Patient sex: F
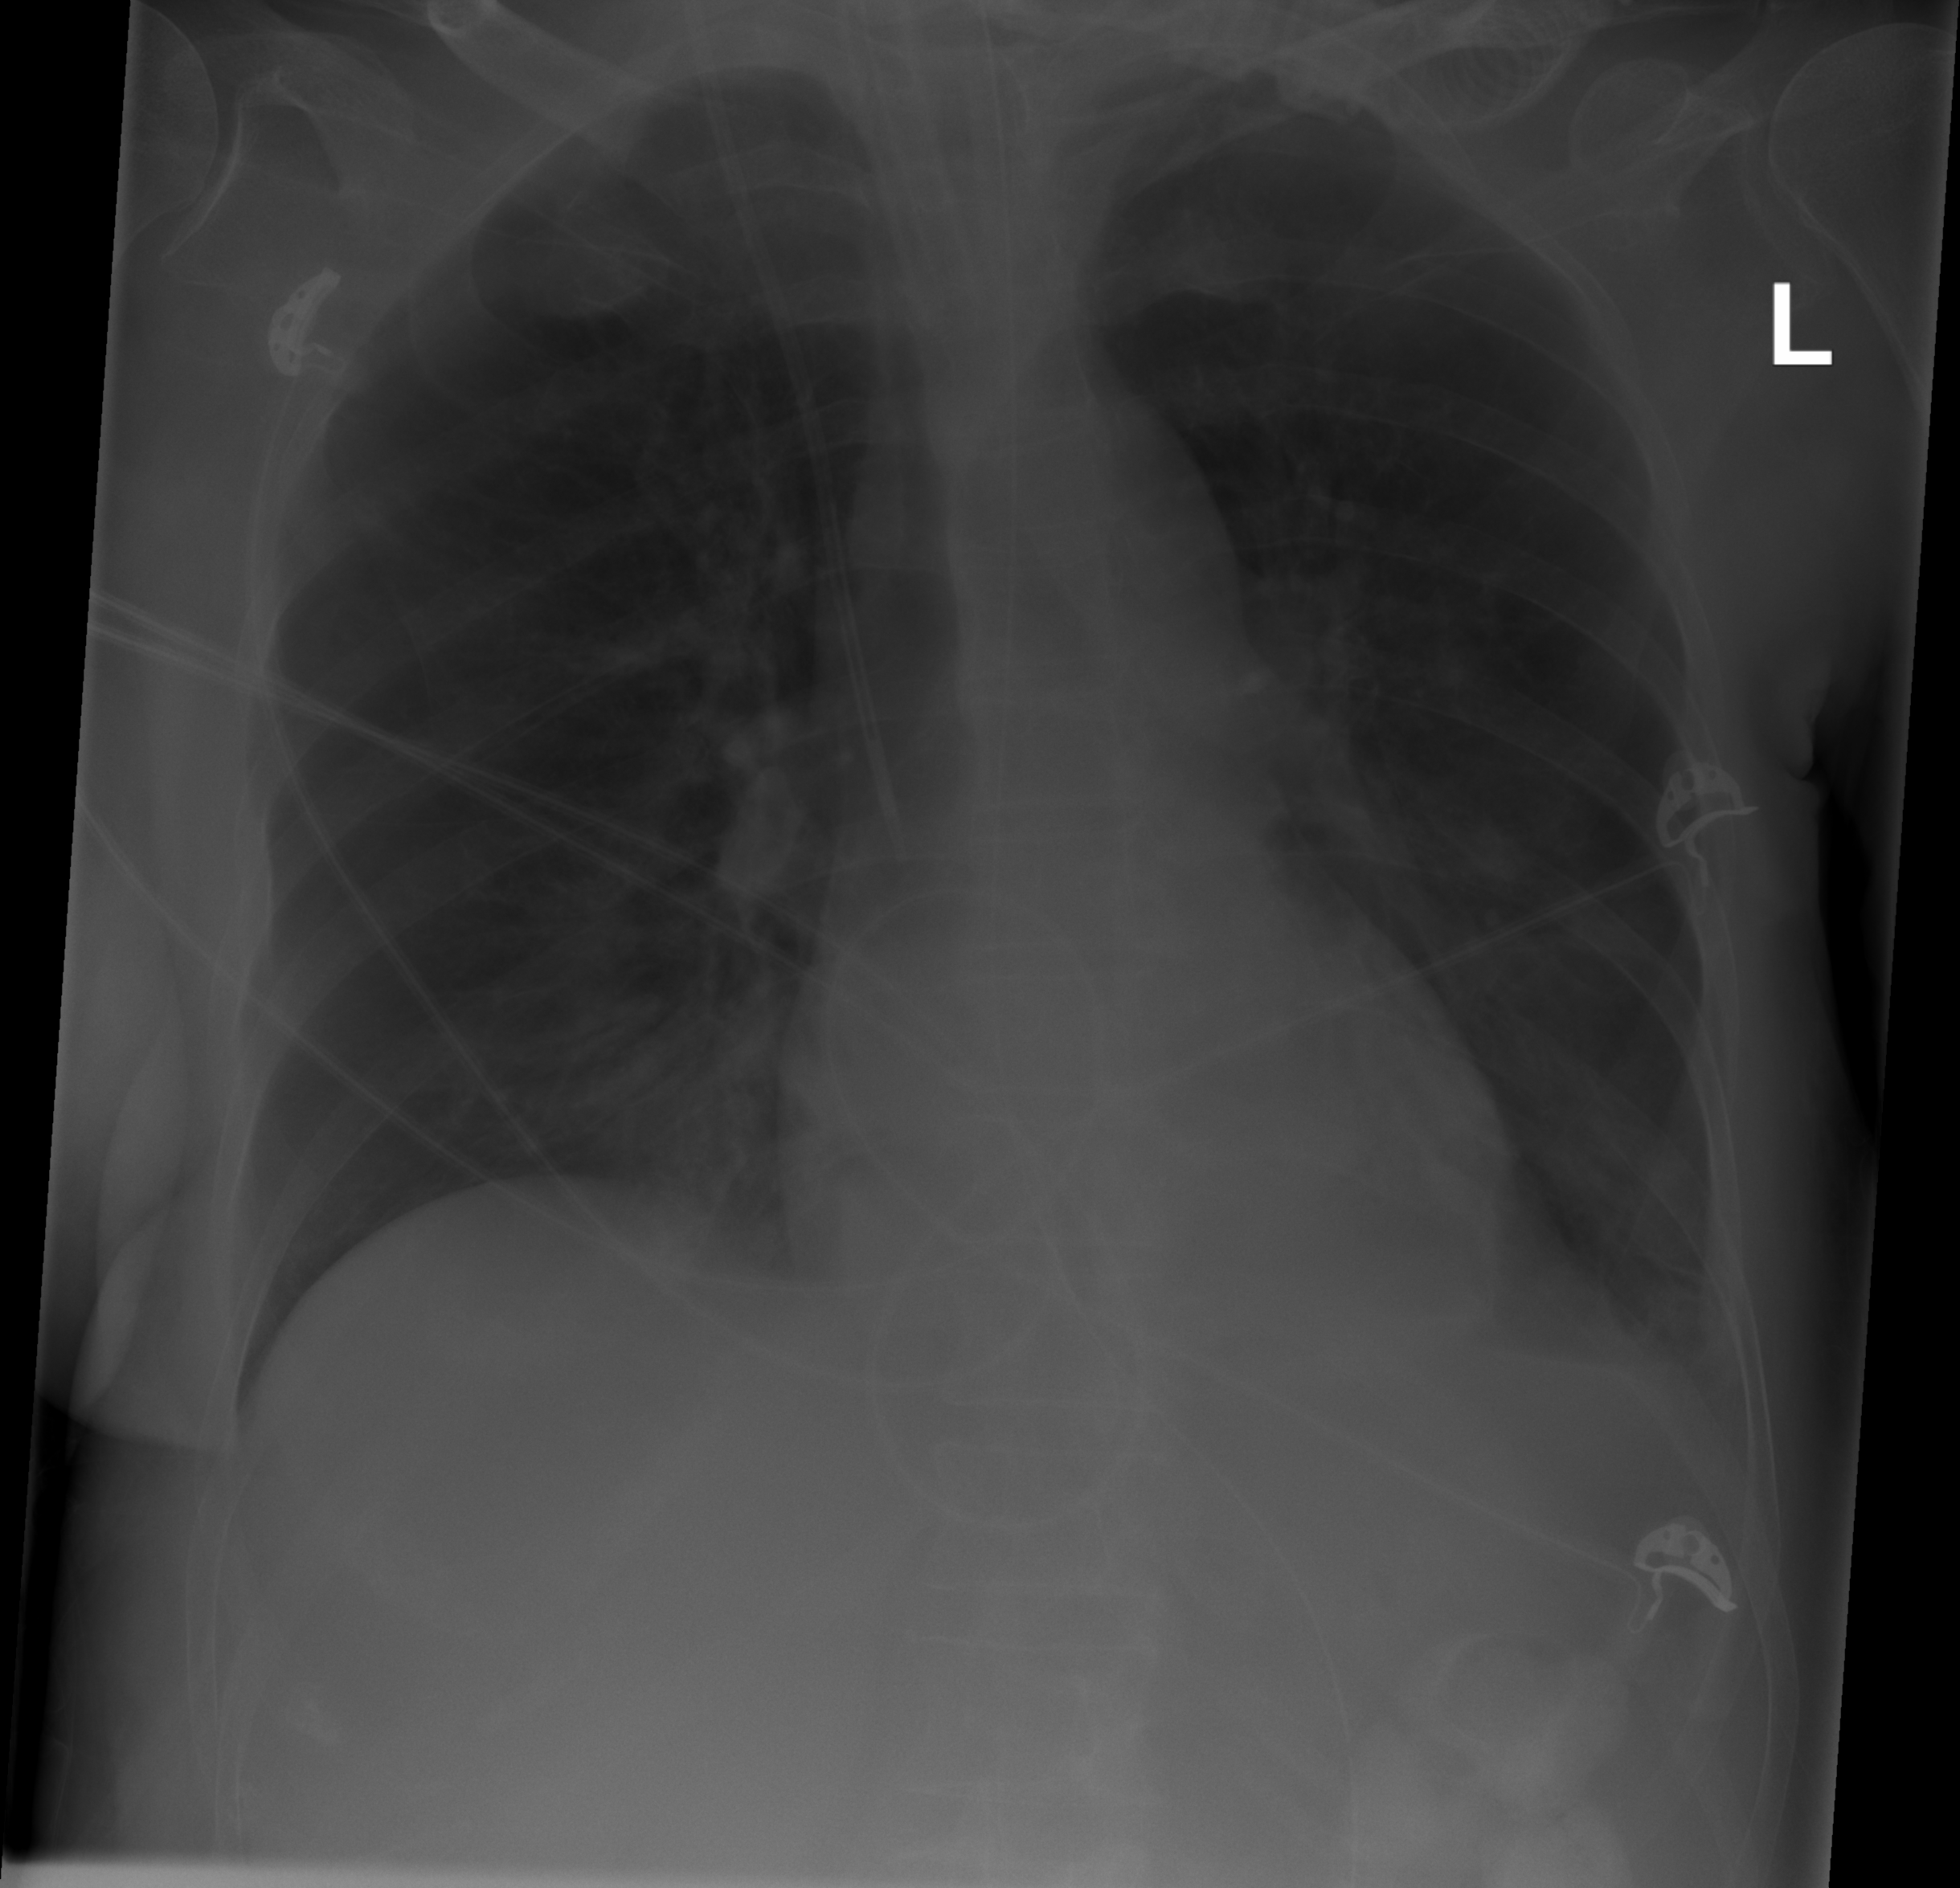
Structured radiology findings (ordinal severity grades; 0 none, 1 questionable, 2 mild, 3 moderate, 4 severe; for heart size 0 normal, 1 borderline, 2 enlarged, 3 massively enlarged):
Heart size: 0
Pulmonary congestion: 0
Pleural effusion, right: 0
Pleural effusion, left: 2
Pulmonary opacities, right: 2
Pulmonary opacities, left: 0
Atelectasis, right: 2
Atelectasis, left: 1